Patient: sex M, age 60
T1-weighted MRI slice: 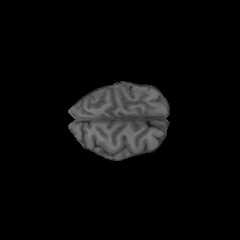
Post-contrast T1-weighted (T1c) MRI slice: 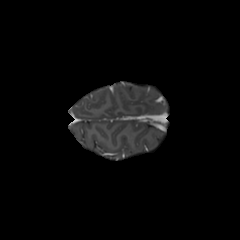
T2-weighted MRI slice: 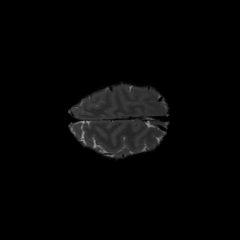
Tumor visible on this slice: no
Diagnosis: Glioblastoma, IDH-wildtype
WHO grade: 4